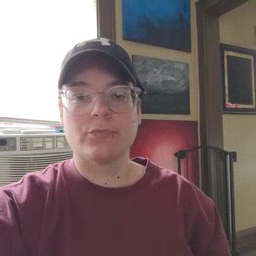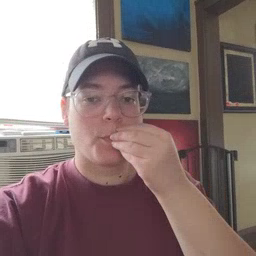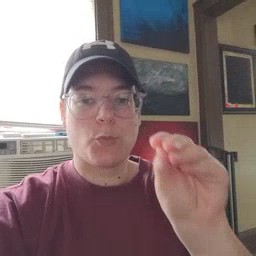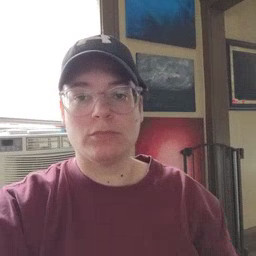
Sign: kiss